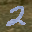
Label: 2